Current action and preconditions to check: path_clear

Your task: For each precondition in the list above, predict whether it will hold at this action.

Consider the current scene as observed from the mobile robot's camera, and analyze the predicted future states of all dynamic agents (e.g., people, animals, vehicles, or any moving entities) within the NEXT SECOND.

IMPORTANT: Only answer "very likely" if you are absolutely certain—based on strong, clear evidence—that a dynamic agent will violate the precondition in the predicted future state. Do NOT answer "very likely" for unlikely, ambiguous, or low-probability risks.

Ask yourself for each precondition: Is there a high probability, with clear and convincing evidence, that the predicted future states of any dynamic agent will interfere with the predicted future state of the currently executing action within the NEXT SECOND, causing that precondition to fail?

Assess the risk level based on these predictions. Use "likely" or "very likely" if motions create a clear risk of interference.

Use "neutral" or "improbable" if agents are nearby but their predicted paths are clearly diverging or non-conflicting.

Failure Risk Categories: "very improbable", "improbable", "neutral", "likely", "very likely"

Answer Format: Output ONLY the probability_of_failure value from these categories: "very improbable", "improbable", "neutral", "likely", "very likely"

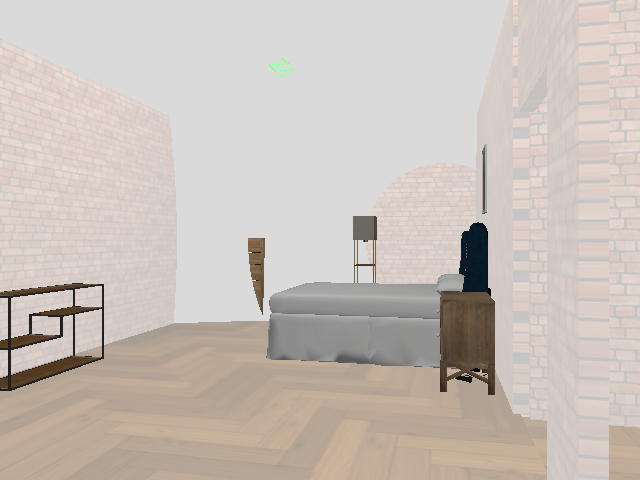

Answer: very improbable